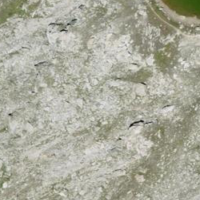
EUNIS habitat code: 48
Species observed at this site:
Micranthes stellaris